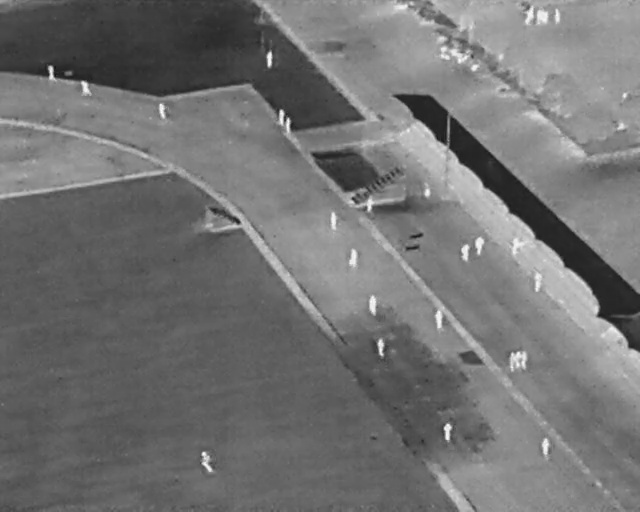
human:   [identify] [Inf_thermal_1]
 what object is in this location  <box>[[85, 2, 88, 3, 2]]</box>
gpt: <ref>1 small person at the top right</ref>

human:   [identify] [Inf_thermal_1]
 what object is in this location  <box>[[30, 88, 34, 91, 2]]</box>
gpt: <ref>1 large person at the bottom</ref>